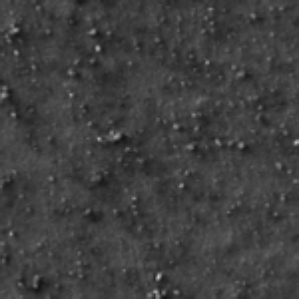
Label: frost